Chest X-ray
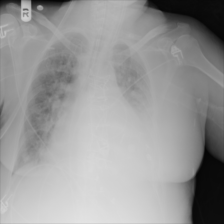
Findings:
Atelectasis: negative
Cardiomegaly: positive
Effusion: positive
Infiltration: positive
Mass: negative
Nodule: negative
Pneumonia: negative
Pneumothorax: negative
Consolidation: negative
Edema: positive
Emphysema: negative
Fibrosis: negative
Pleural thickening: negative
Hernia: negative